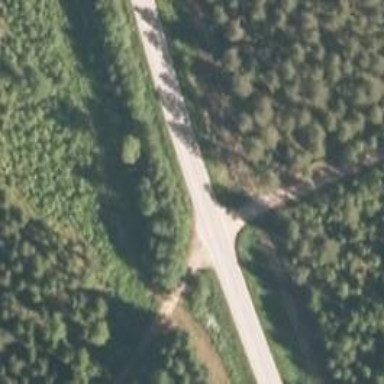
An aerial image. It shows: Unclassified road.